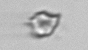
Label: detritus_transparent